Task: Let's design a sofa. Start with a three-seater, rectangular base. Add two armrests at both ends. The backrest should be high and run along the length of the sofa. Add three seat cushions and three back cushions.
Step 212:
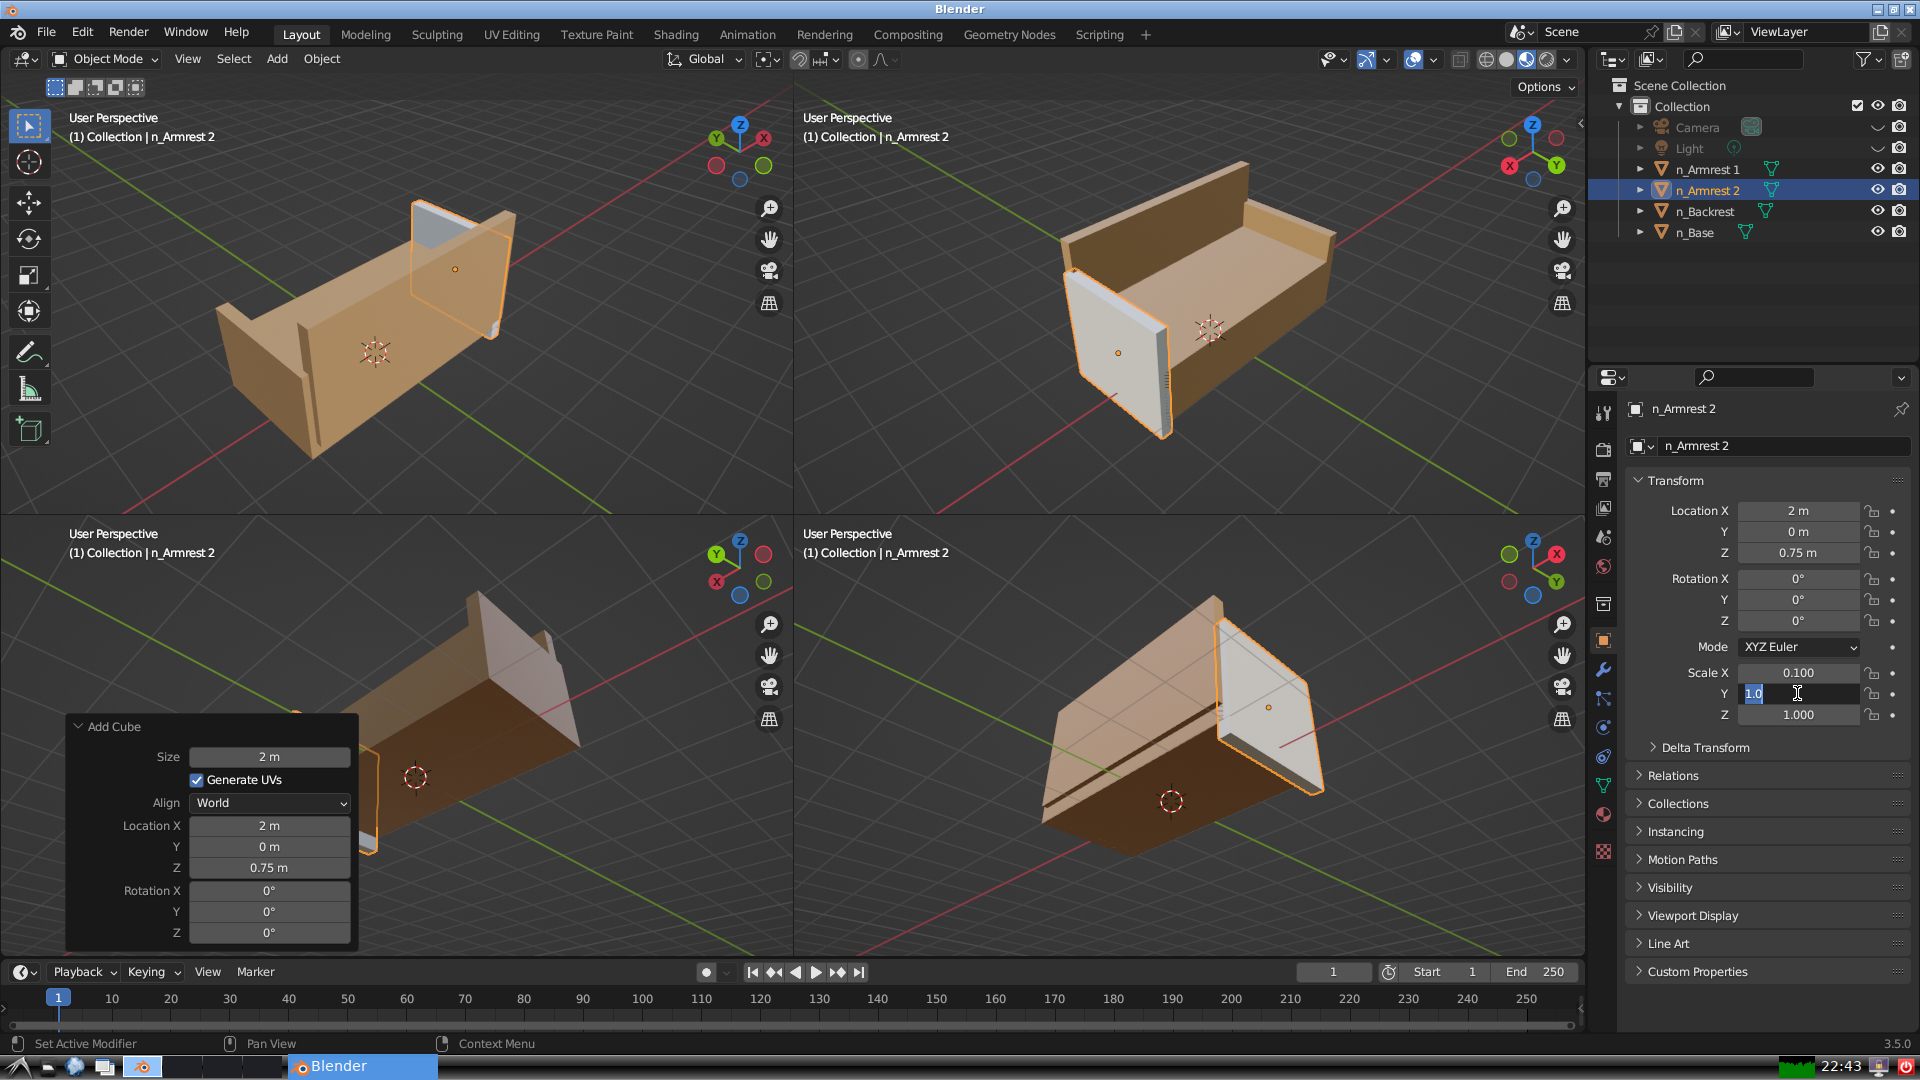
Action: input_text: 1